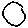
Label: circle